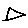
Label: triangle